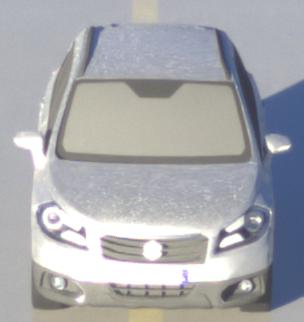
Make: Suzuki
Model: SX4 S-Cross 1.6
Detailed model: SX4 (II) S-Cross
Model produced from: 2013/10
Model produced until: 2015/08
Doors: 5
Color: white
Road condition: wet road
Daytime: sunrise or sunset
Contrast: high contrast